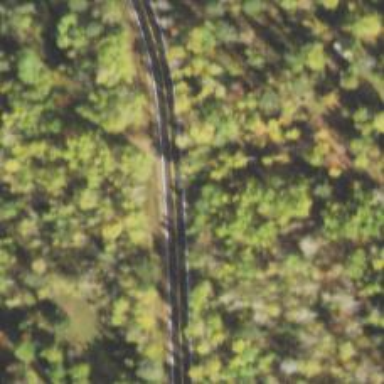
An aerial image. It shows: Natural track road.